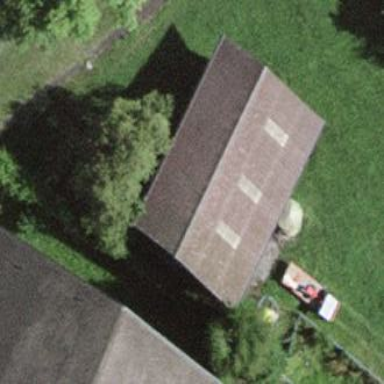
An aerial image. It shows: Barn.